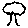
Label: tree